Question: In this basic example of 2 'input' fields, I am updating the model on 'blur'. The difference between the 2 fields is one has the 'required' attribute and the other does not.
I'm watching for a change on the model and dumping out the '$scope.user' property. I have noticed that when the field is NOT required, I change the value from any string back to an empty string, and the model updates as empty. However, the required field updates as 'undefined'.
I don't see anything particular in the docs that would cause this. Can anyone shed some light?
'''
<div ng-app="app" ng-controller="Ctrl">
<input name="name" ng-model="user.name1" ng-model-options="{updateOn: 'blur'}" />
<input name="name" ng-model="user.name2" ng-model-options="{updateOn: 'blur'}" required />
</div>
<script>
var app = angular.module("app", []);
app.controller("Ctrl", ["$scope", function ($scope) {
$scope.user = {
name1: "",
name2: ""
};
$scope.$watchGroup(["user.name1", "user.name2"], function (value) {
console.log($scope.user);
});
}]);
</script>
'''

<URL>
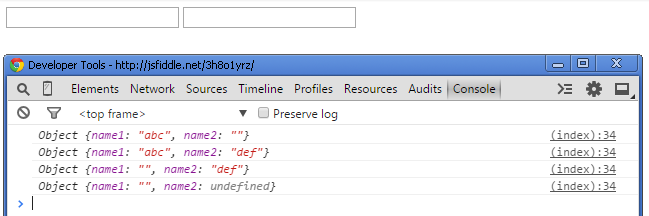
Answer: In AngularJS, if there are validations on an input, by default 'ng-change' will not be fired unless all validations are passed.
However, you can alter this behavior by 'ng-model-options' (<URL>.
Try this:
'''
<input name="name" ng-model="user.name2" ng-model-options="{updateOn: 'blur', allowInvalid: true}" required />
'''